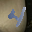
Label: 4